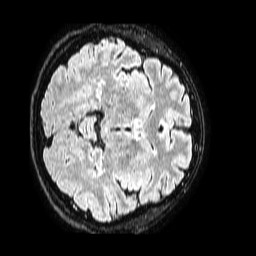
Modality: FLAIR
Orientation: axial
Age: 33
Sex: male
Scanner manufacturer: philips
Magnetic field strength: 1.5 T
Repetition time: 4.8 s
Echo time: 0.3 s